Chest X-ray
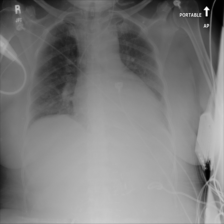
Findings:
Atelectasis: negative
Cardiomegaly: negative
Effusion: positive
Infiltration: positive
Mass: negative
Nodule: negative
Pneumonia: negative
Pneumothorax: negative
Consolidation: negative
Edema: negative
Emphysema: negative
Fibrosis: negative
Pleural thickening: negative
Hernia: negative